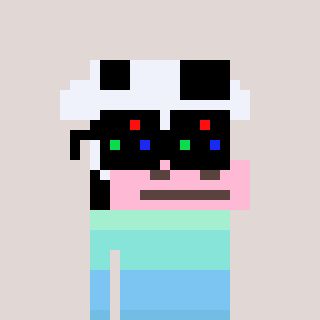
a pixel art character with square black sunglasses, a cow-shaped head and a gunk-colored body on a warm background